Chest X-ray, PA view. Patient: 47 years old, sex M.
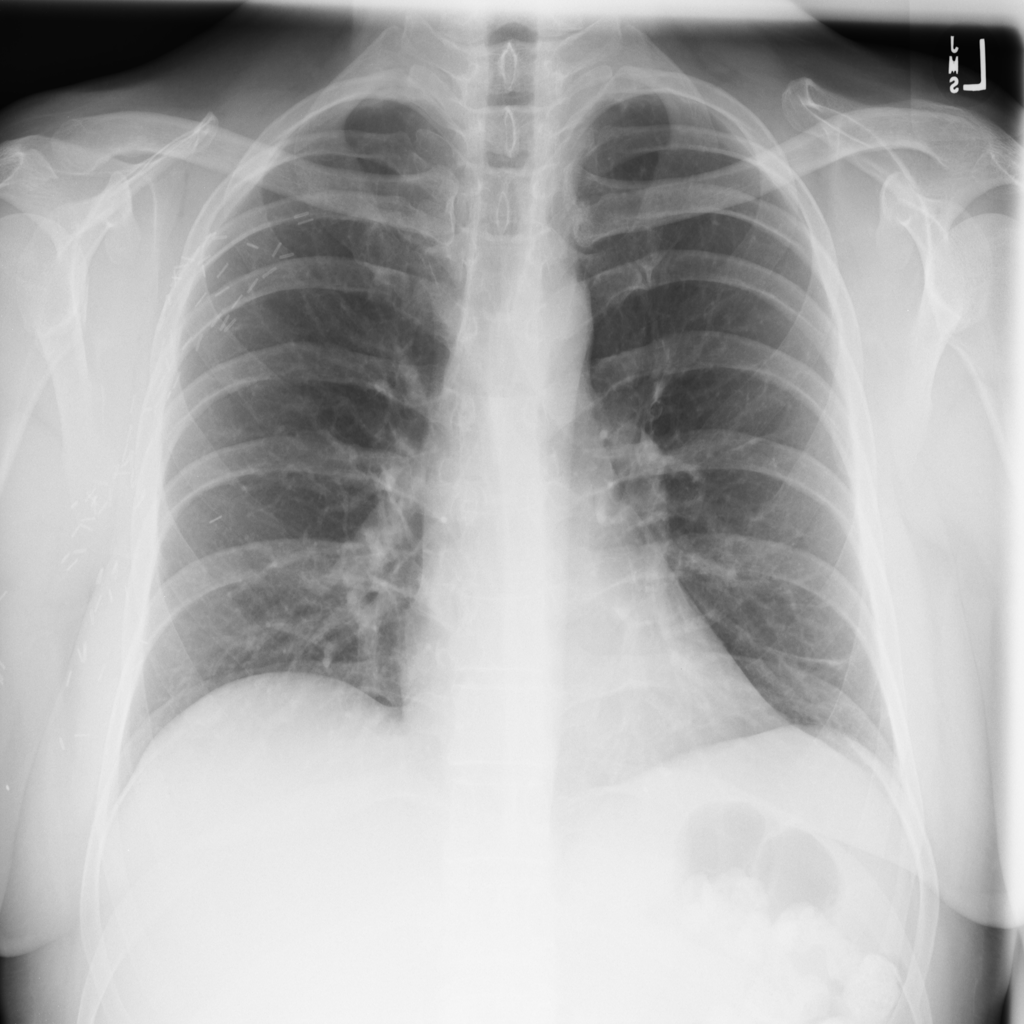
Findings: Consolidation